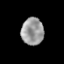
Tissue: prostate
Cell type: T cells
Senescence score: 0.3545
Nuclear area (px): 596
Mean DAPI intensity: 154.663